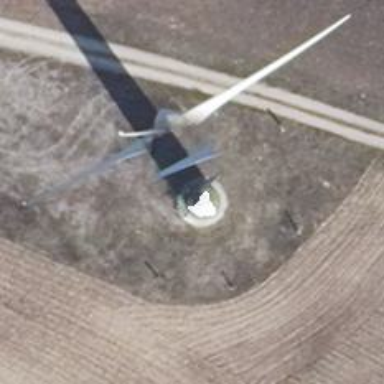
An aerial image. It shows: Wind generator using wind turbines of horizontal axis.